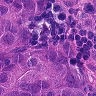
Metastatic tissue present: yes